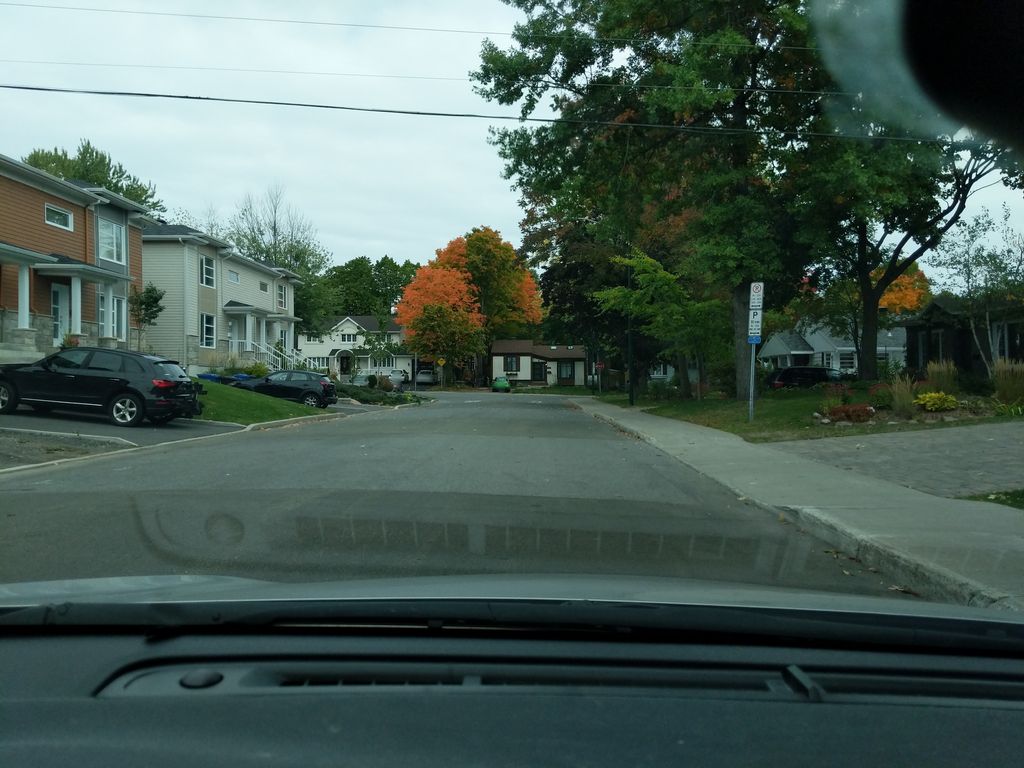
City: quebec_city